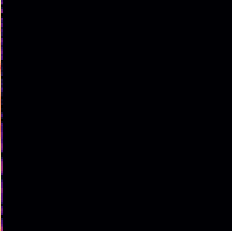
Sound class: Helicopter